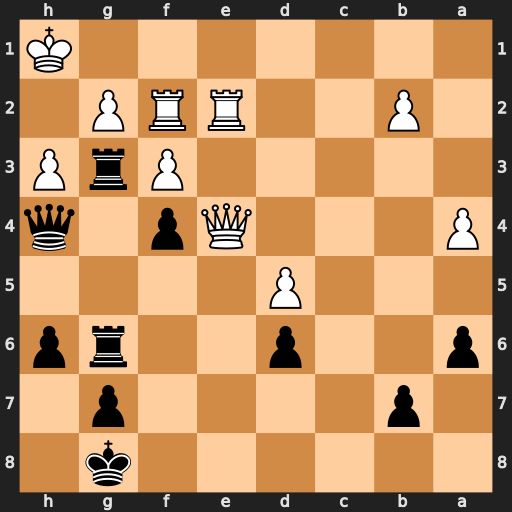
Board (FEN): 6k1/1p4p1/p2p2rp/3P4/P3Qp1q/5PrP/1P2RRP1/7K
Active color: b
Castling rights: -
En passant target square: -
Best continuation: Rxh3+ gxh3 Qxh3+ Rh2 Qf1#